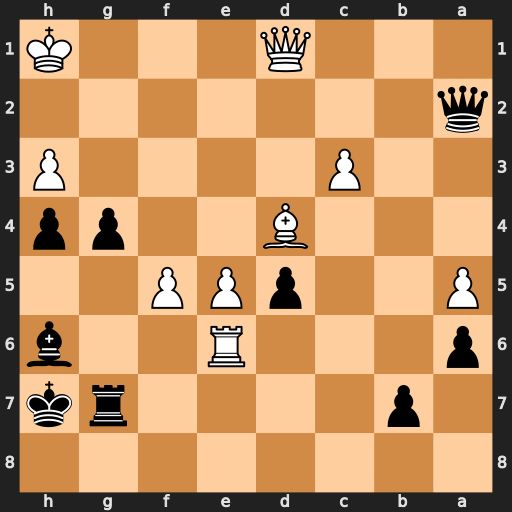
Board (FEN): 8/1p4rk/p3R2b/P2pPP2/3B2pp/2P4P/q7/3Q3K
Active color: b
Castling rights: -
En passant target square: -
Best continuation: Bf4 Bg1 d4 Rd6 Bxe5 Rxd4 Bxd4